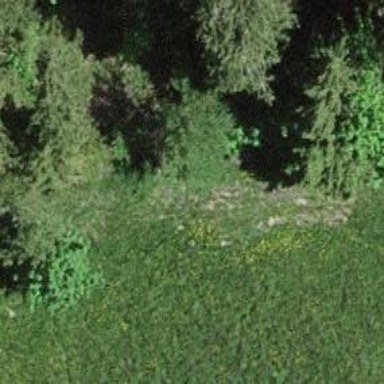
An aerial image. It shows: Path.